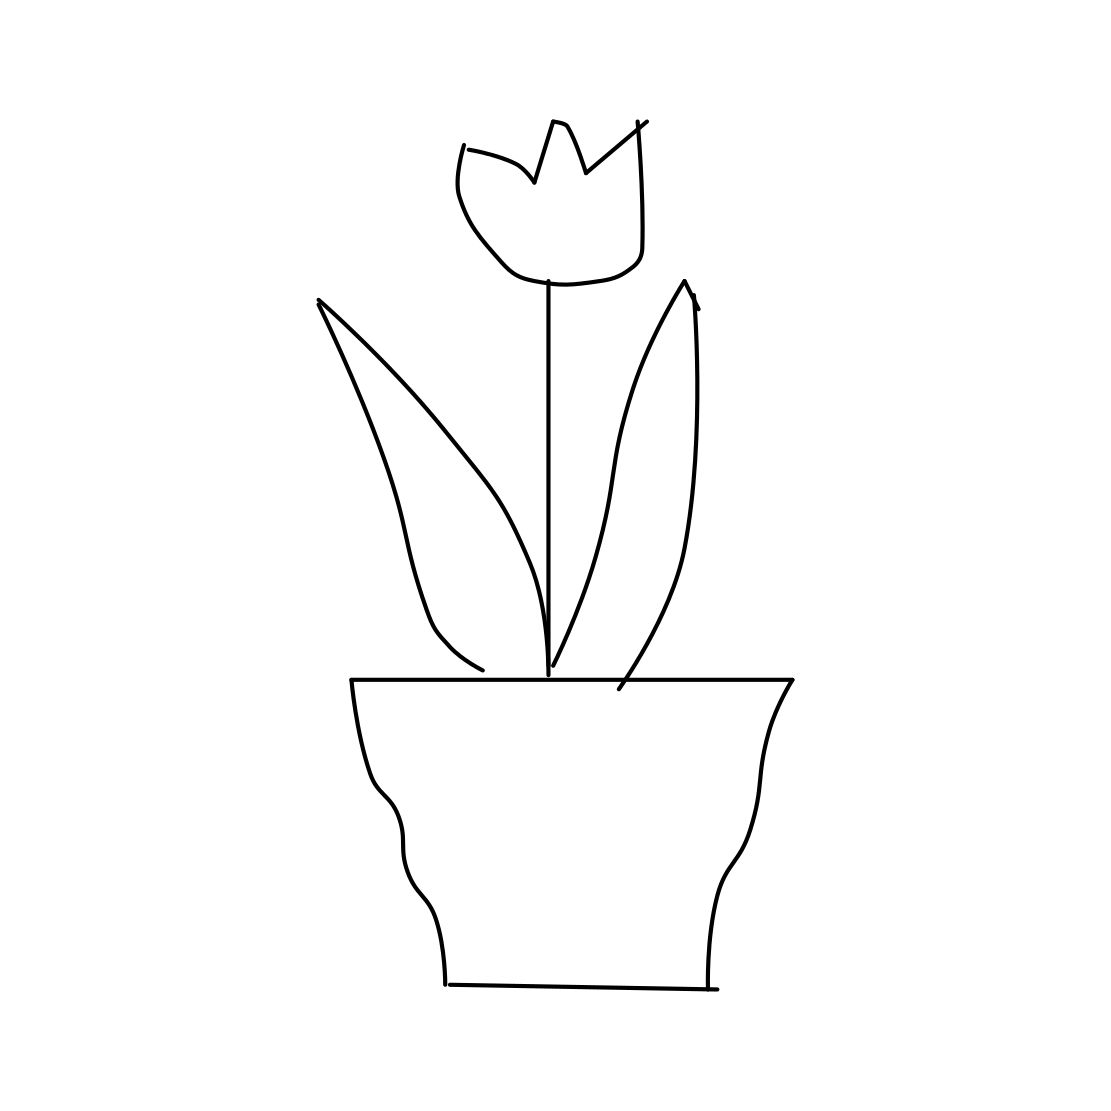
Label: potted plant